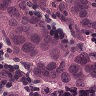
Metastatic tissue present: yes